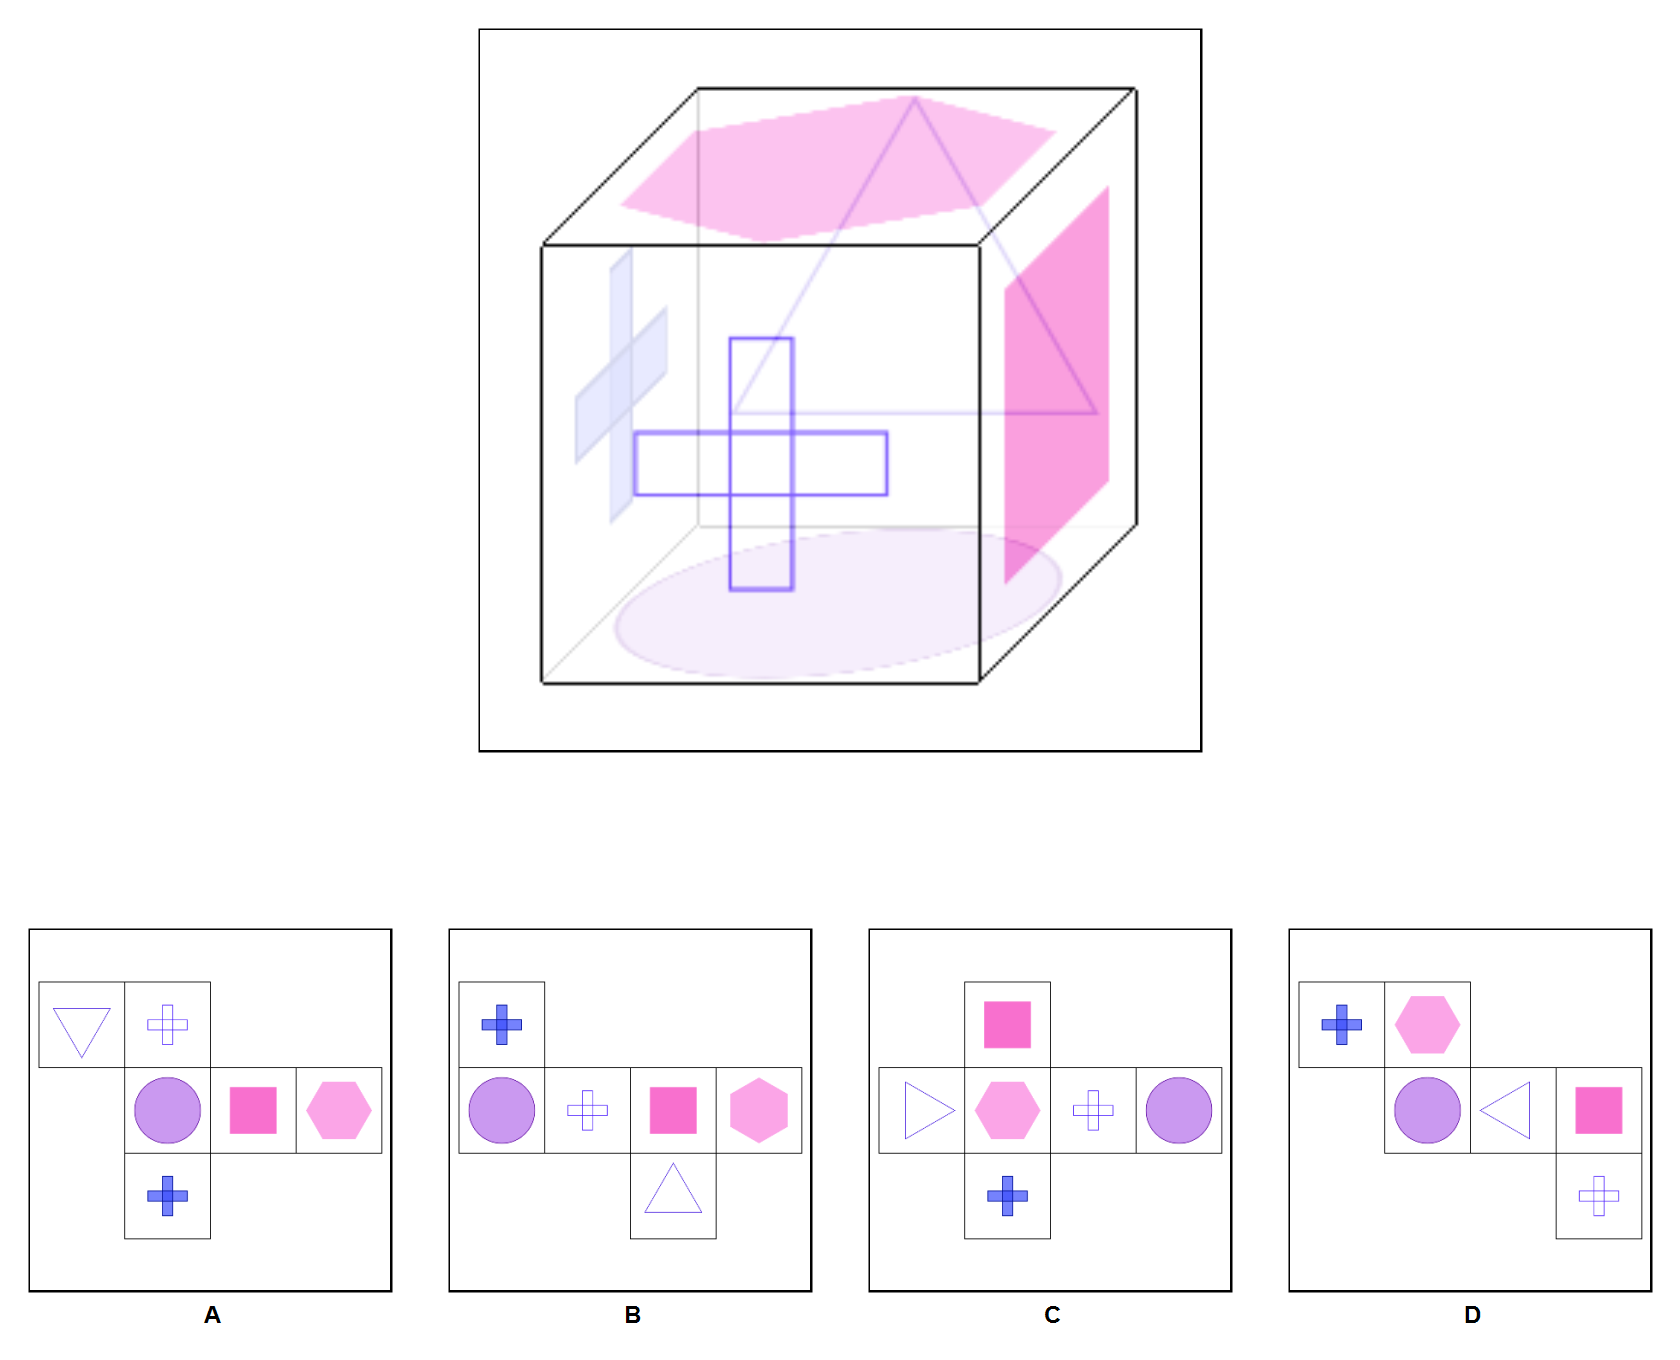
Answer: C